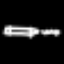
Label: pencil